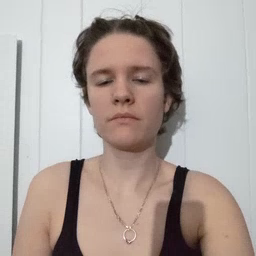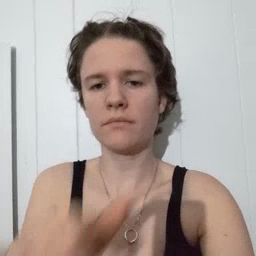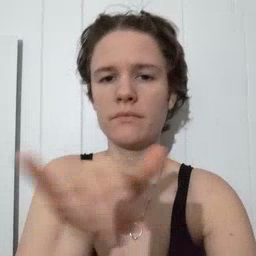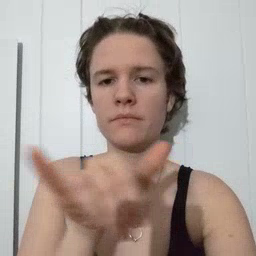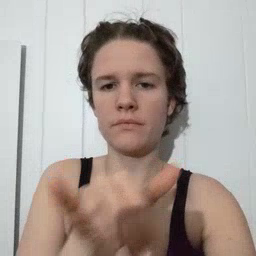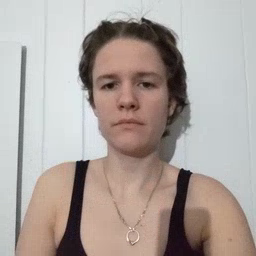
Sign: same